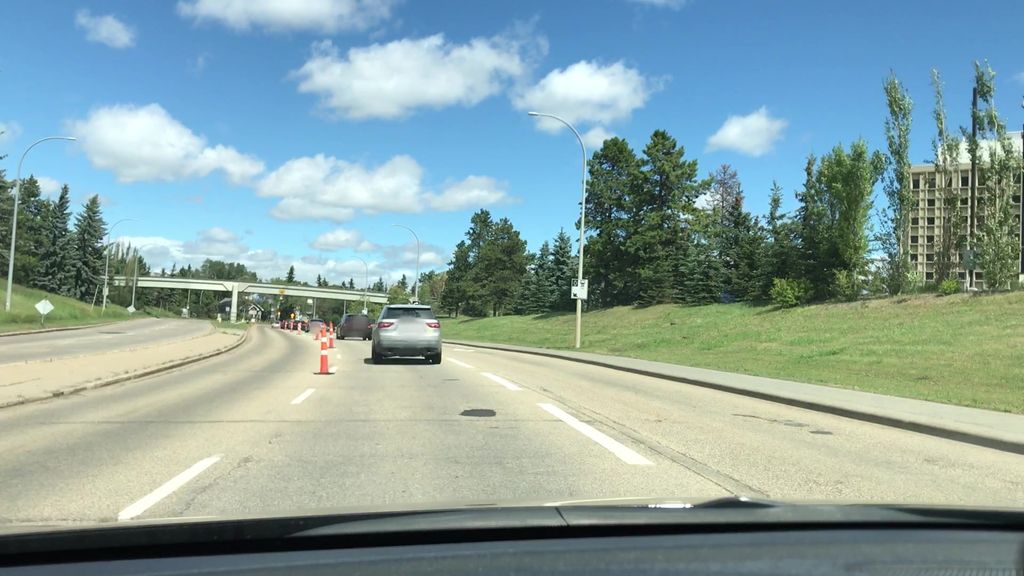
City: edmonton